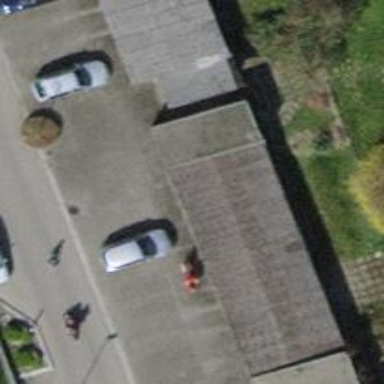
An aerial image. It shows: Group of garages.